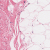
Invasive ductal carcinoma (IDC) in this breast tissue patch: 0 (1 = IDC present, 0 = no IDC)